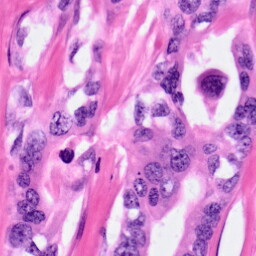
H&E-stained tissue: Pancreatic